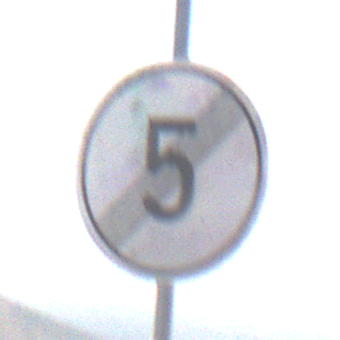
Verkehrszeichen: EndeGeschwindigkeit5
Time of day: Midday
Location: Outdoor (Nature)
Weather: PartlyCloudy
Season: NotSpecified
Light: Natural